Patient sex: M
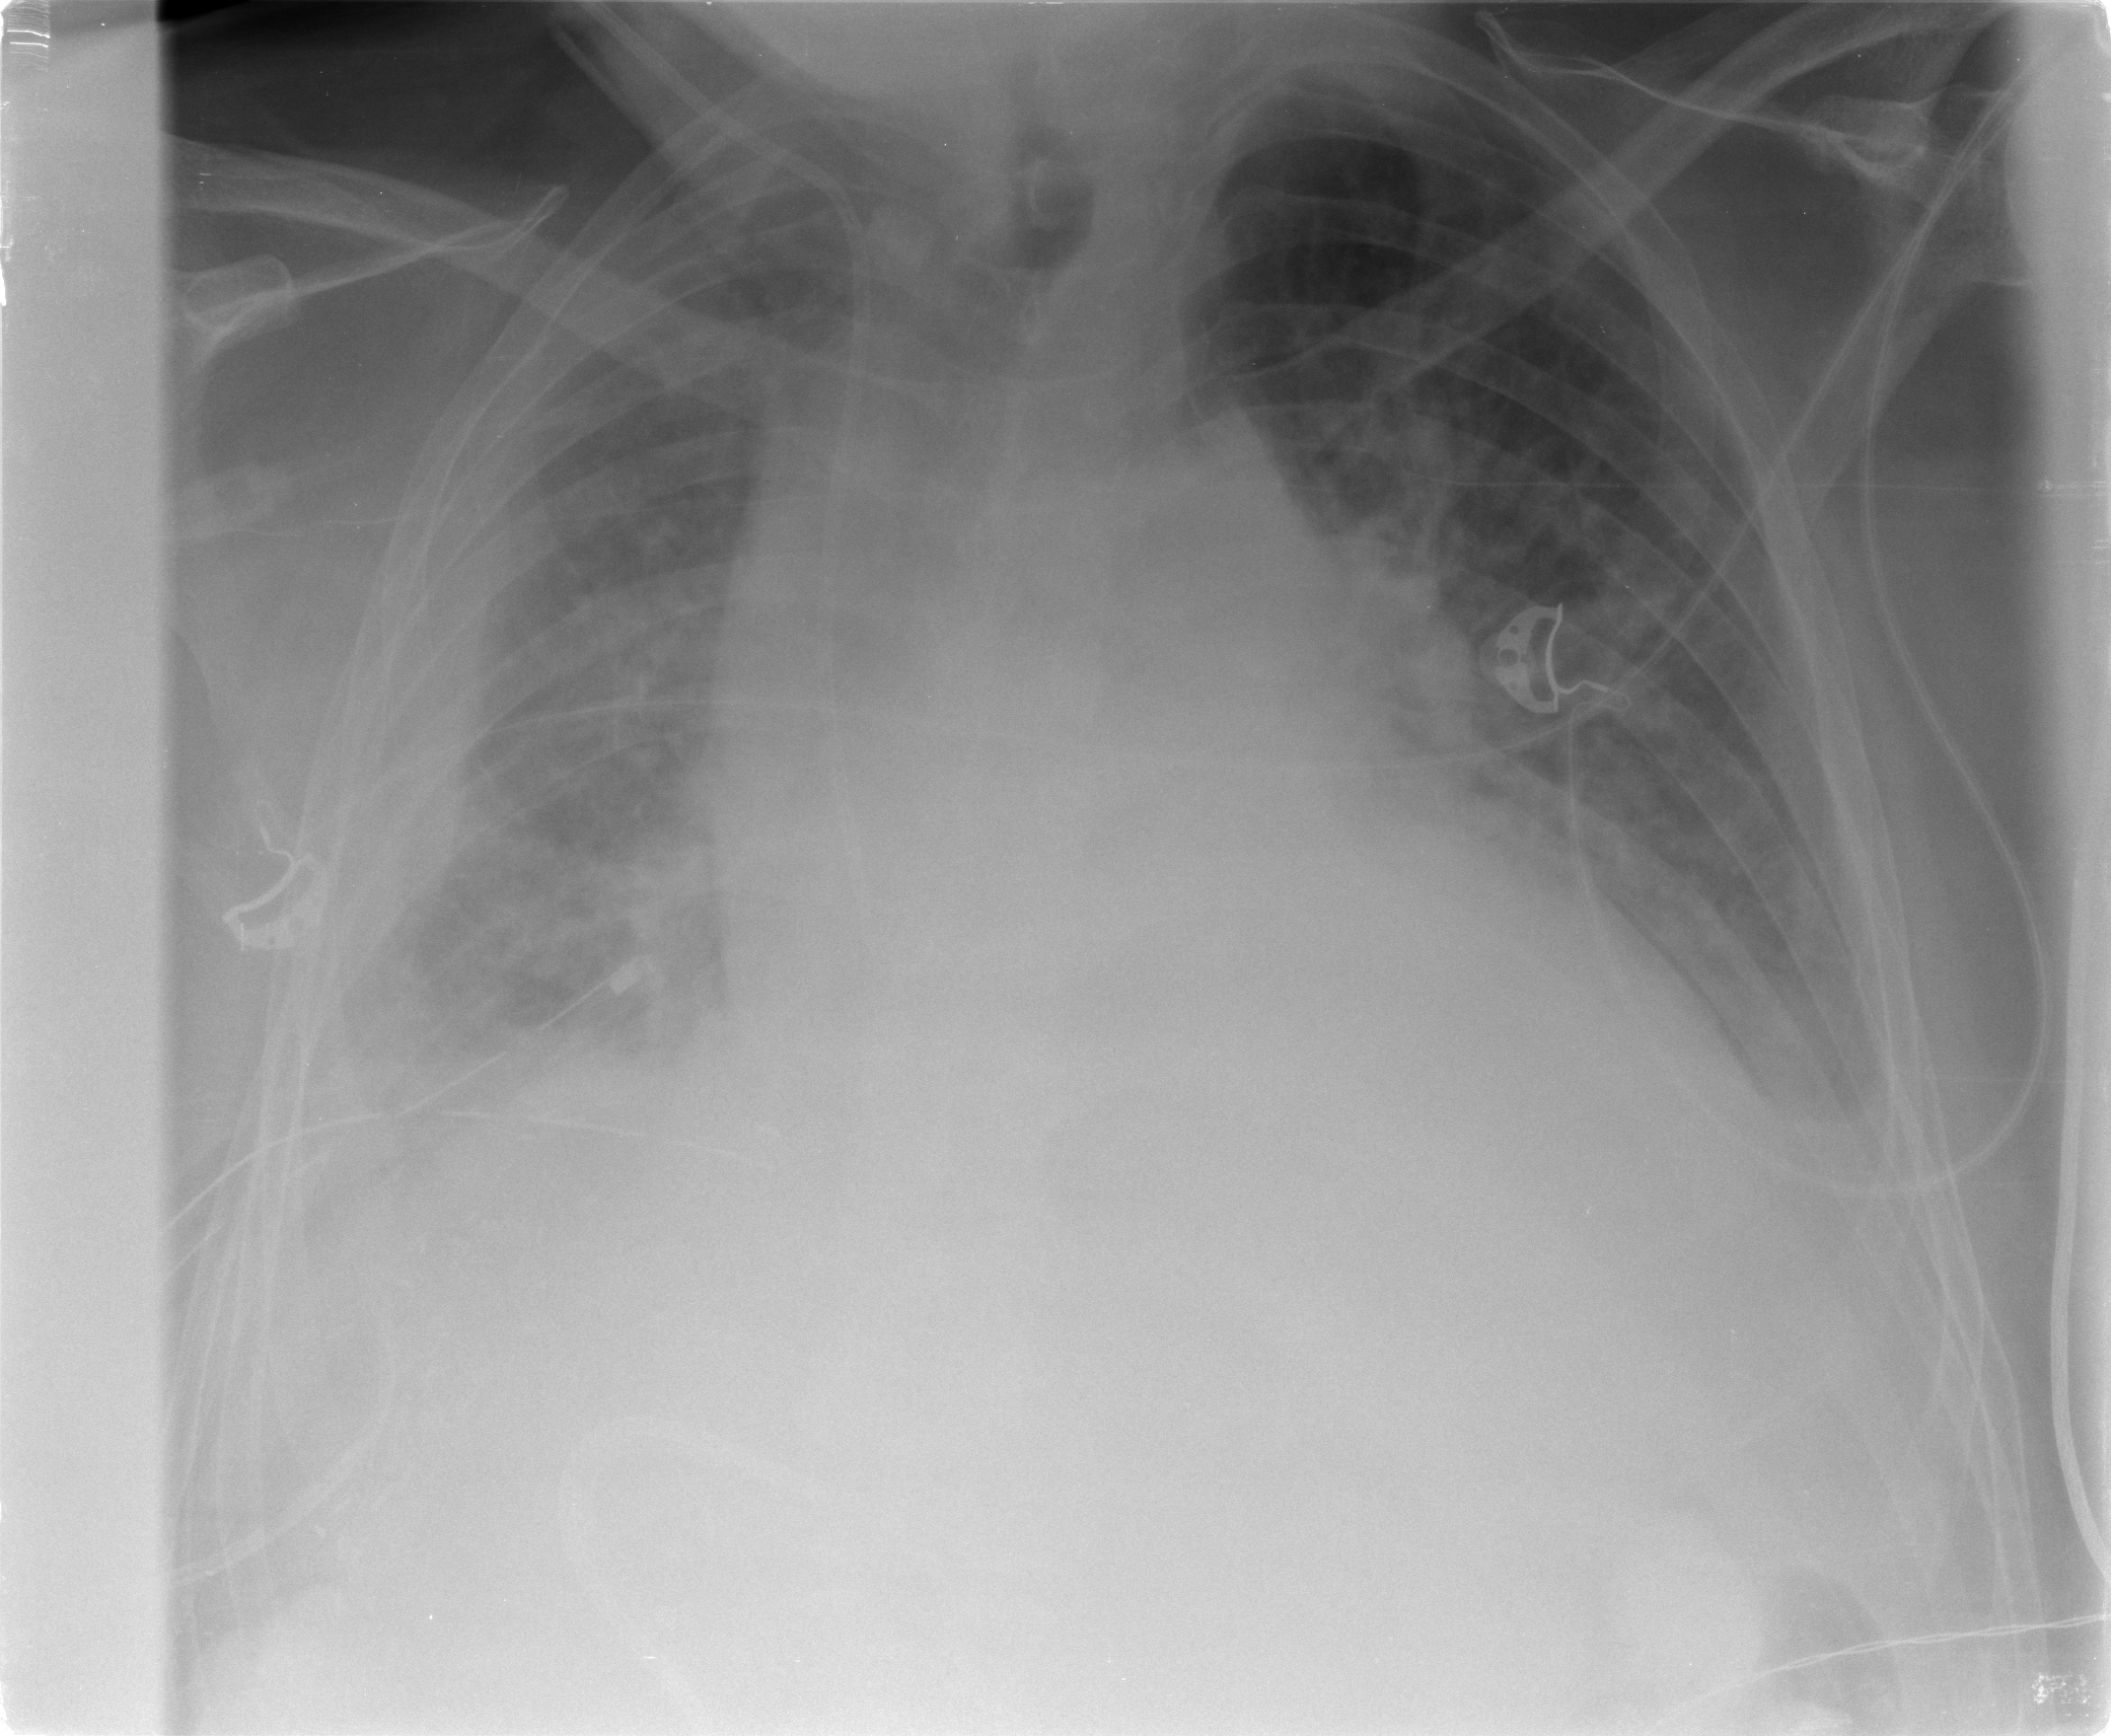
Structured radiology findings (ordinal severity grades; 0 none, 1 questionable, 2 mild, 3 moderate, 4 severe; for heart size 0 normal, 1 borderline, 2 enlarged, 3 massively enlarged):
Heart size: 2
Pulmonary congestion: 0
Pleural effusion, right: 3
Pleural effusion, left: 2
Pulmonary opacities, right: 2
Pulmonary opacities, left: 1
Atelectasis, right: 3
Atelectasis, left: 3